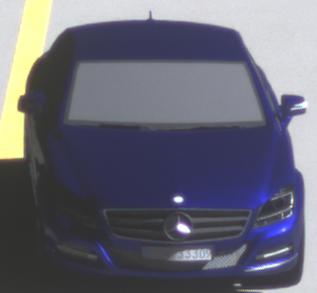
Make: Mercedes-Benz
Model: CLS Coupé 350
Detailed model: CLS-Class (218) Coupé
Model produced from: 2011/01
Model produced until: 2014/07
Doors: 4
Color: blue
Road condition: dry road
Daytime: morning or afternoon
Contrast: high contrast